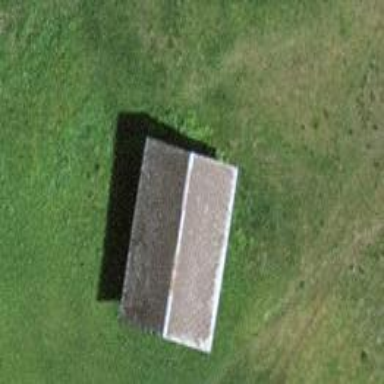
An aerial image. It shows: Gabled roof on farm auxiliary building.